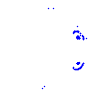
Particle: kaon